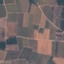
Land use / land cover: PermanentCrop